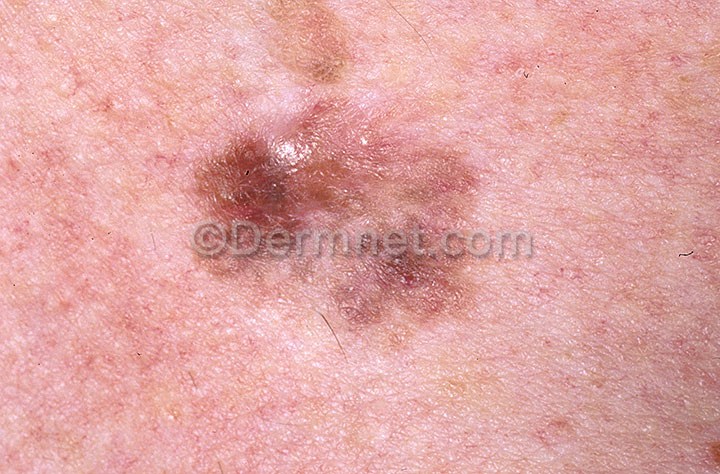
Disease: Melanoma Skin Cancer Nevi and Moles